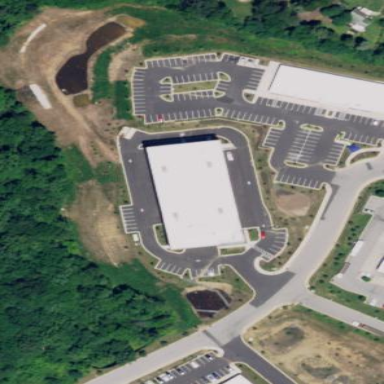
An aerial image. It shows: Storage rental shop located in building.